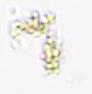
Label: Detritus